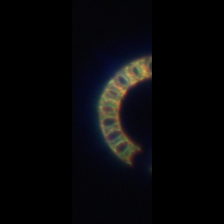
Taxon: Eucampia
Group: Diatoms